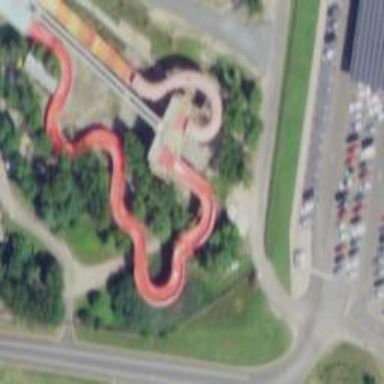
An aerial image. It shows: Water slide attraction.